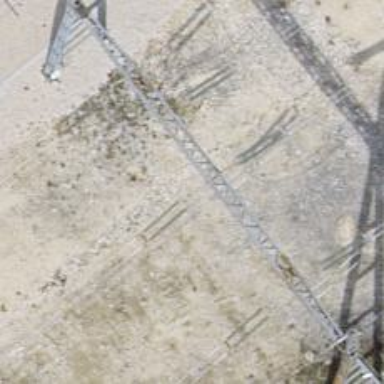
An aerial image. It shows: Insulator used in power equipment.